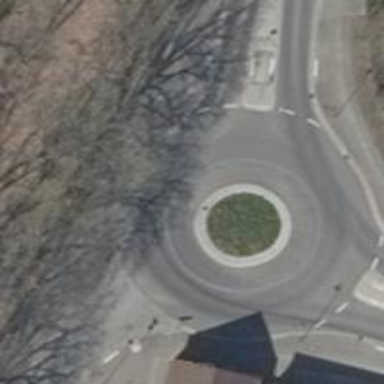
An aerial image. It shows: Secondary road with asphalt surface leading to roundabout.